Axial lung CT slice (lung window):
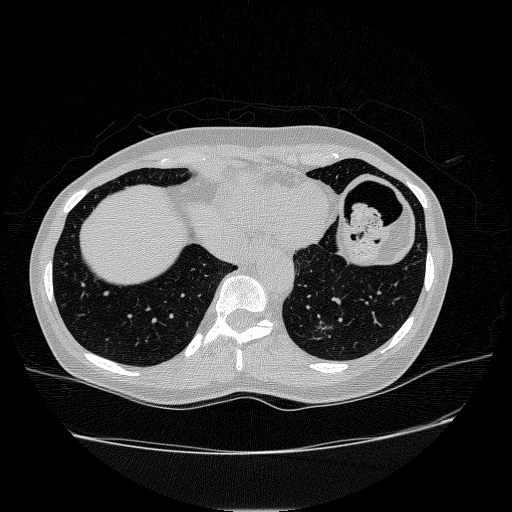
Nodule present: yes
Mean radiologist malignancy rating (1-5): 3